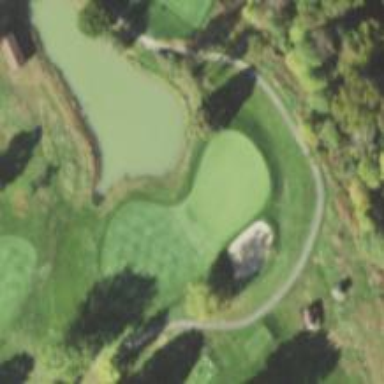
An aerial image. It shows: View of golf hole.